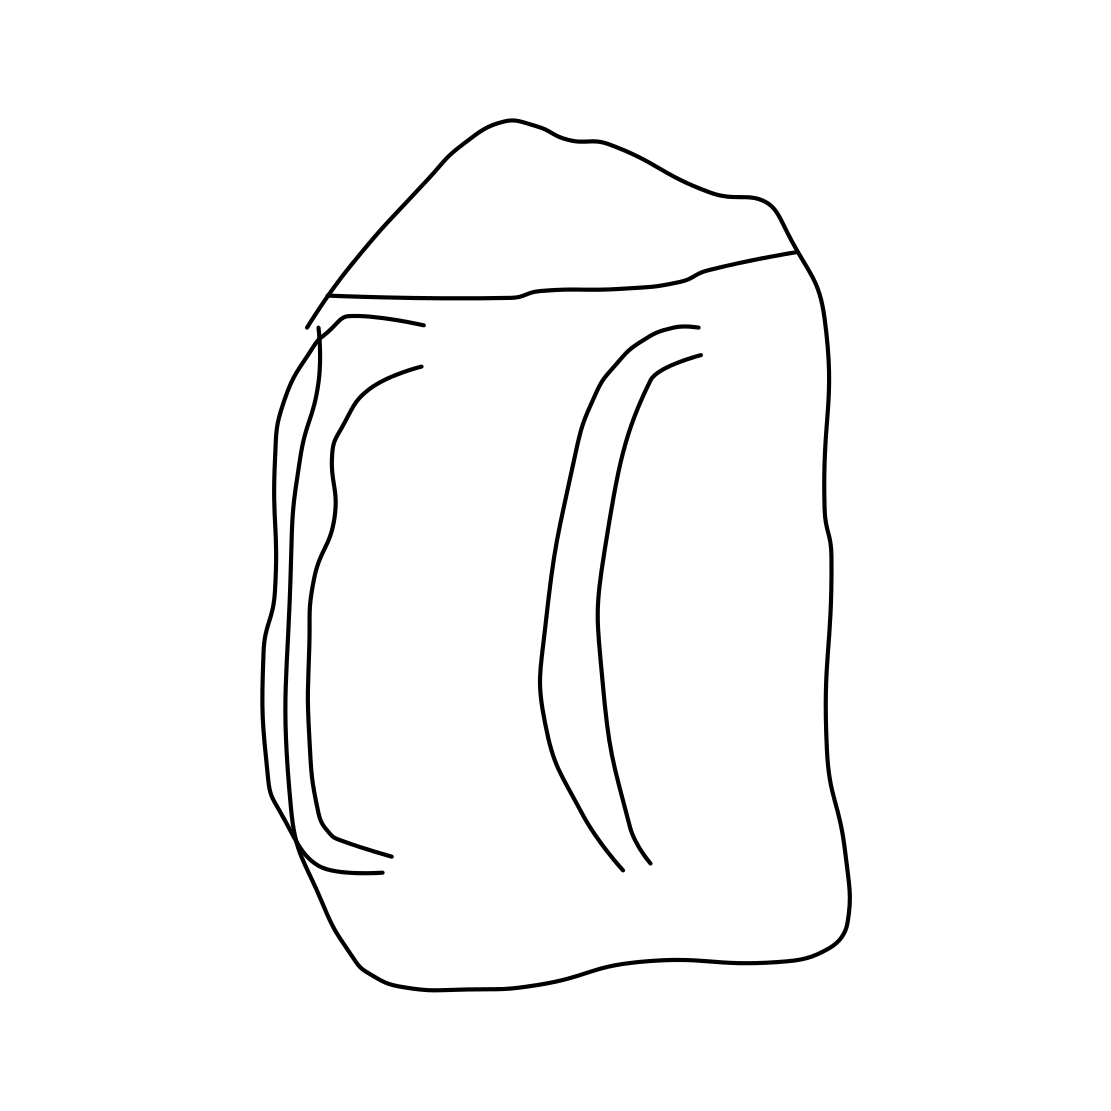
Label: backpack